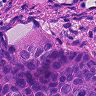
Metastatic tissue present: yes